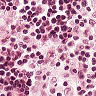
Metastatic tissue present: no